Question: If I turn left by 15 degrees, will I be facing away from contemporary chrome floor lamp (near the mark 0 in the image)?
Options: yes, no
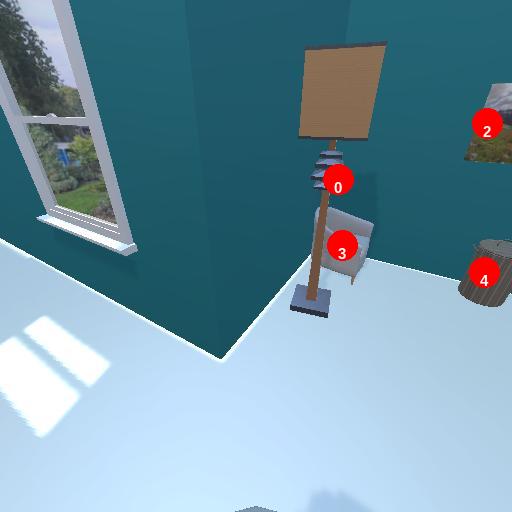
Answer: yes